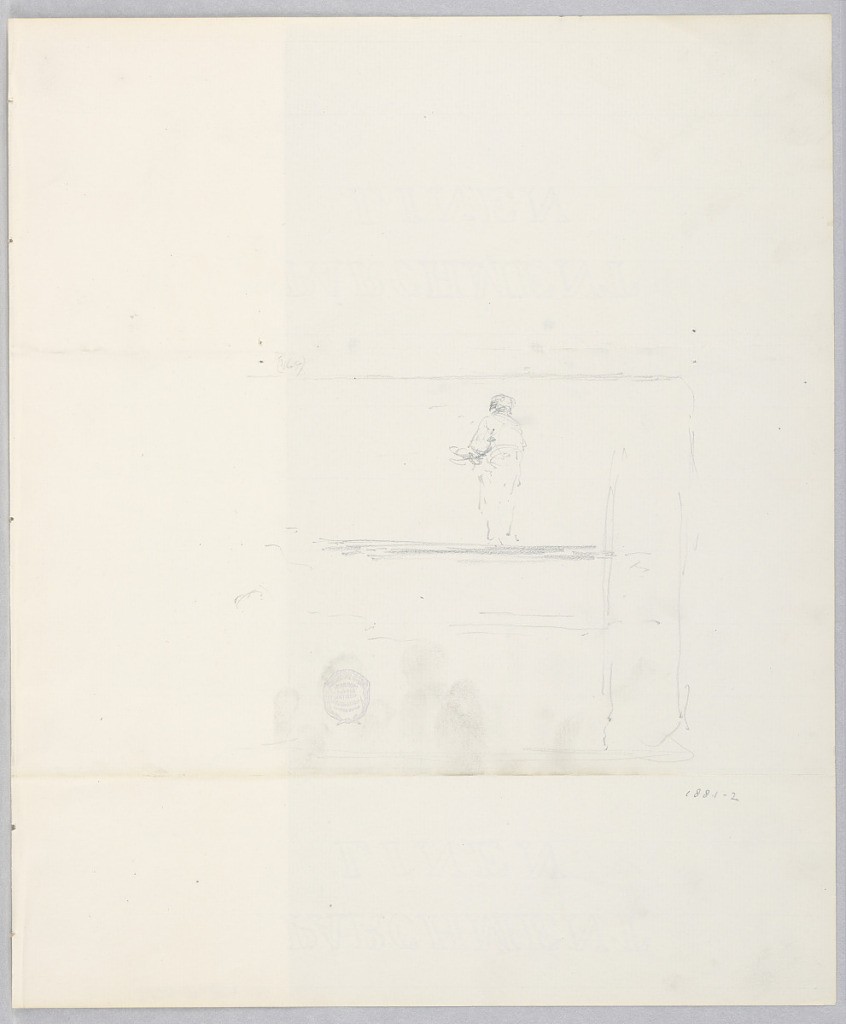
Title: Woman
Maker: Robert Frederick Blum, American, 1857–1903
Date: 1881–1882
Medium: Graphite on laid paper
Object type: Drawing
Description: Sketch of a female figure, standing, seen from behind.